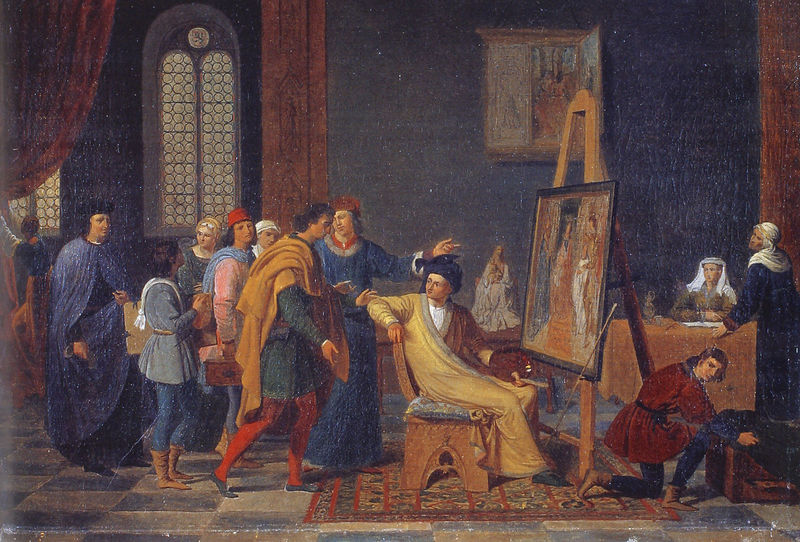
Titel: Antonello da Messina im Atelier von Jan Van Eyck
Künstler: Joseph Ducq
Institution: Bourg-en-Bresse, Musée de Brou
Schlagwörter: gemälde, gruppe, menschen, bunt, fenster, rot, ansammlung, gespräch, malerei, kappe, bild, vorhang, öl, maler, staffelei, amme, künstler, fliesen, mittelalter, diskussion, holzbank, teppisch, historisch